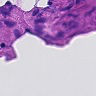
Metastatic tissue present: yes